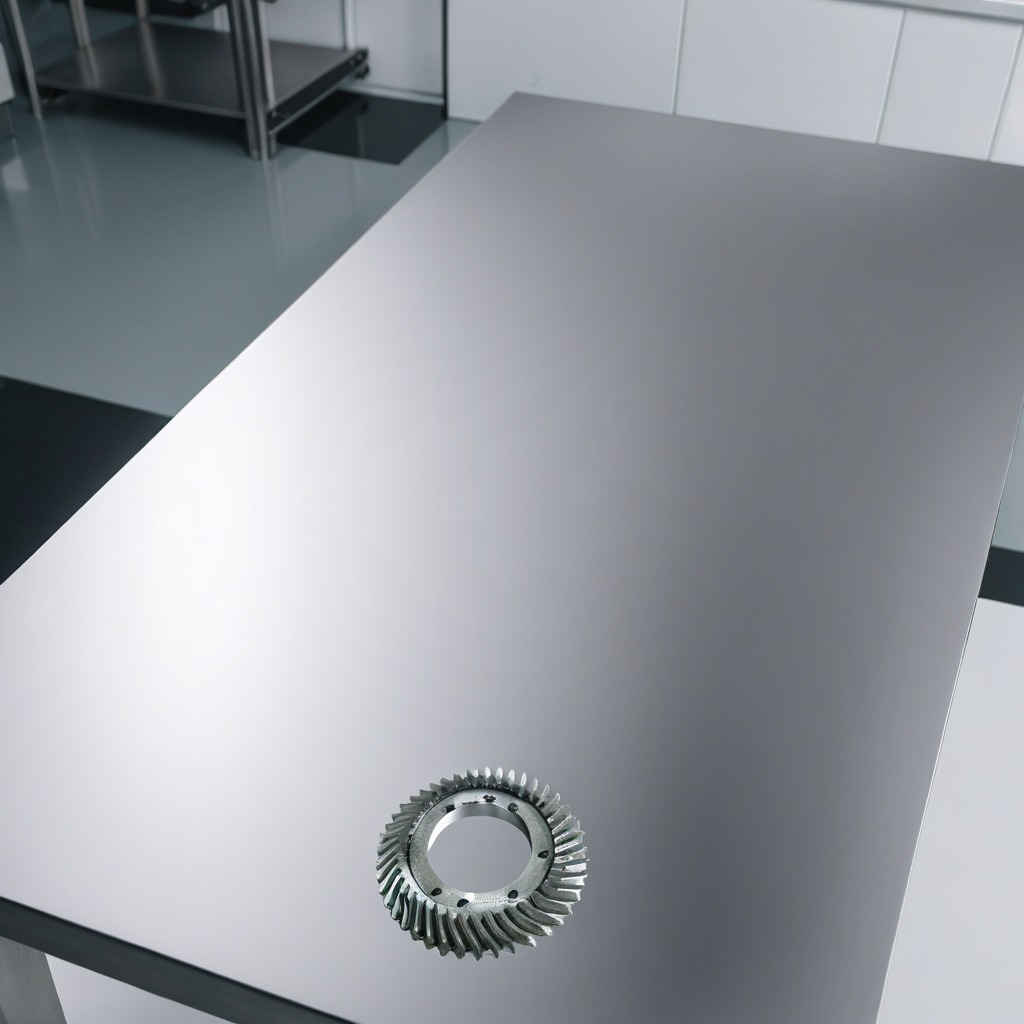
A steel gear with teeth is lying on a stainless steel table in a high-end prototyping lab.